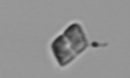
Label: Bacillariophyceae_morphotype1